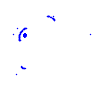
Particle: electron